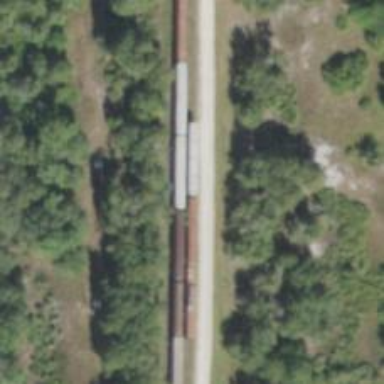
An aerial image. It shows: Historical railway car.